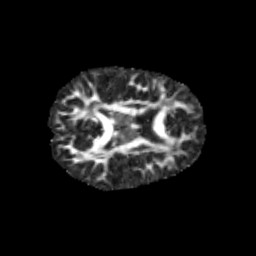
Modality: FA
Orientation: axial
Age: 10
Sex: male
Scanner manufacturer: siemens
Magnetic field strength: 3 T
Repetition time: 3.8 s
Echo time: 0.07 s